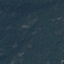
Land use / land cover: Forest